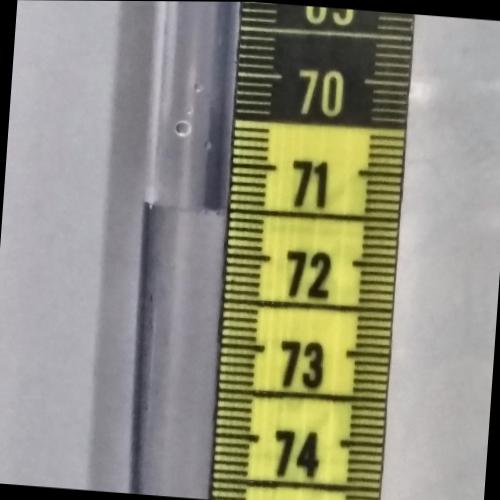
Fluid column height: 71.5 cm